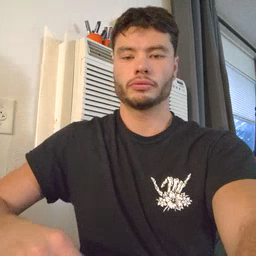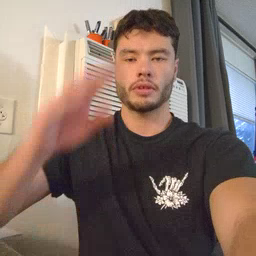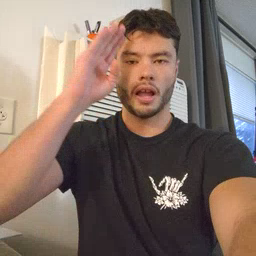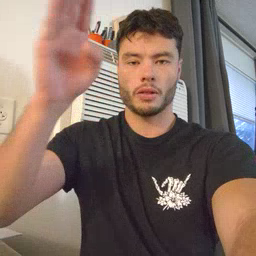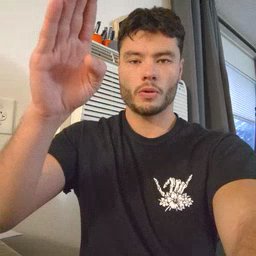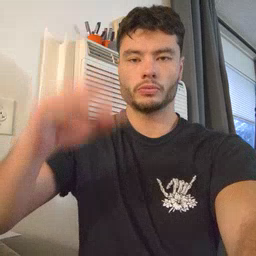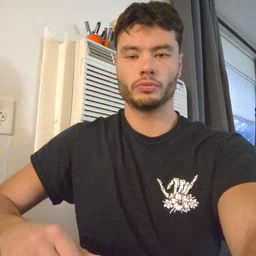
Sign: hello